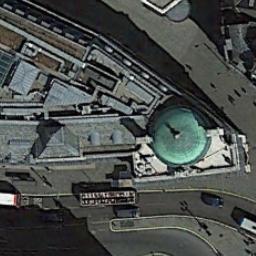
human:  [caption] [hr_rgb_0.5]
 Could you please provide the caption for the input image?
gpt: The white church with a blue circular roof is next to the road .

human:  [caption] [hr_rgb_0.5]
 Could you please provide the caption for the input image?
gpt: This is a church, Which is divided into four square areas .

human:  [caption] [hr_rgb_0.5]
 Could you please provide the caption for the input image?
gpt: The church with a green circular pointed tower is built on the corner .

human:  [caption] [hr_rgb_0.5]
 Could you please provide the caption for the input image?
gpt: A cathedral with a gray roof  The main house in the middle of the church has a cyan dome  There are many pedestrians in the square next to the church .

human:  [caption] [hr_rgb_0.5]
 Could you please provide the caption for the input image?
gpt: A church with a green round roof is on a roadside .